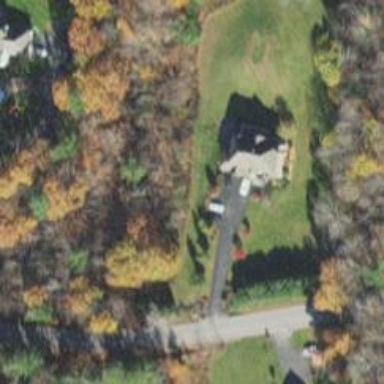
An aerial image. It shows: Driveway.